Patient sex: M
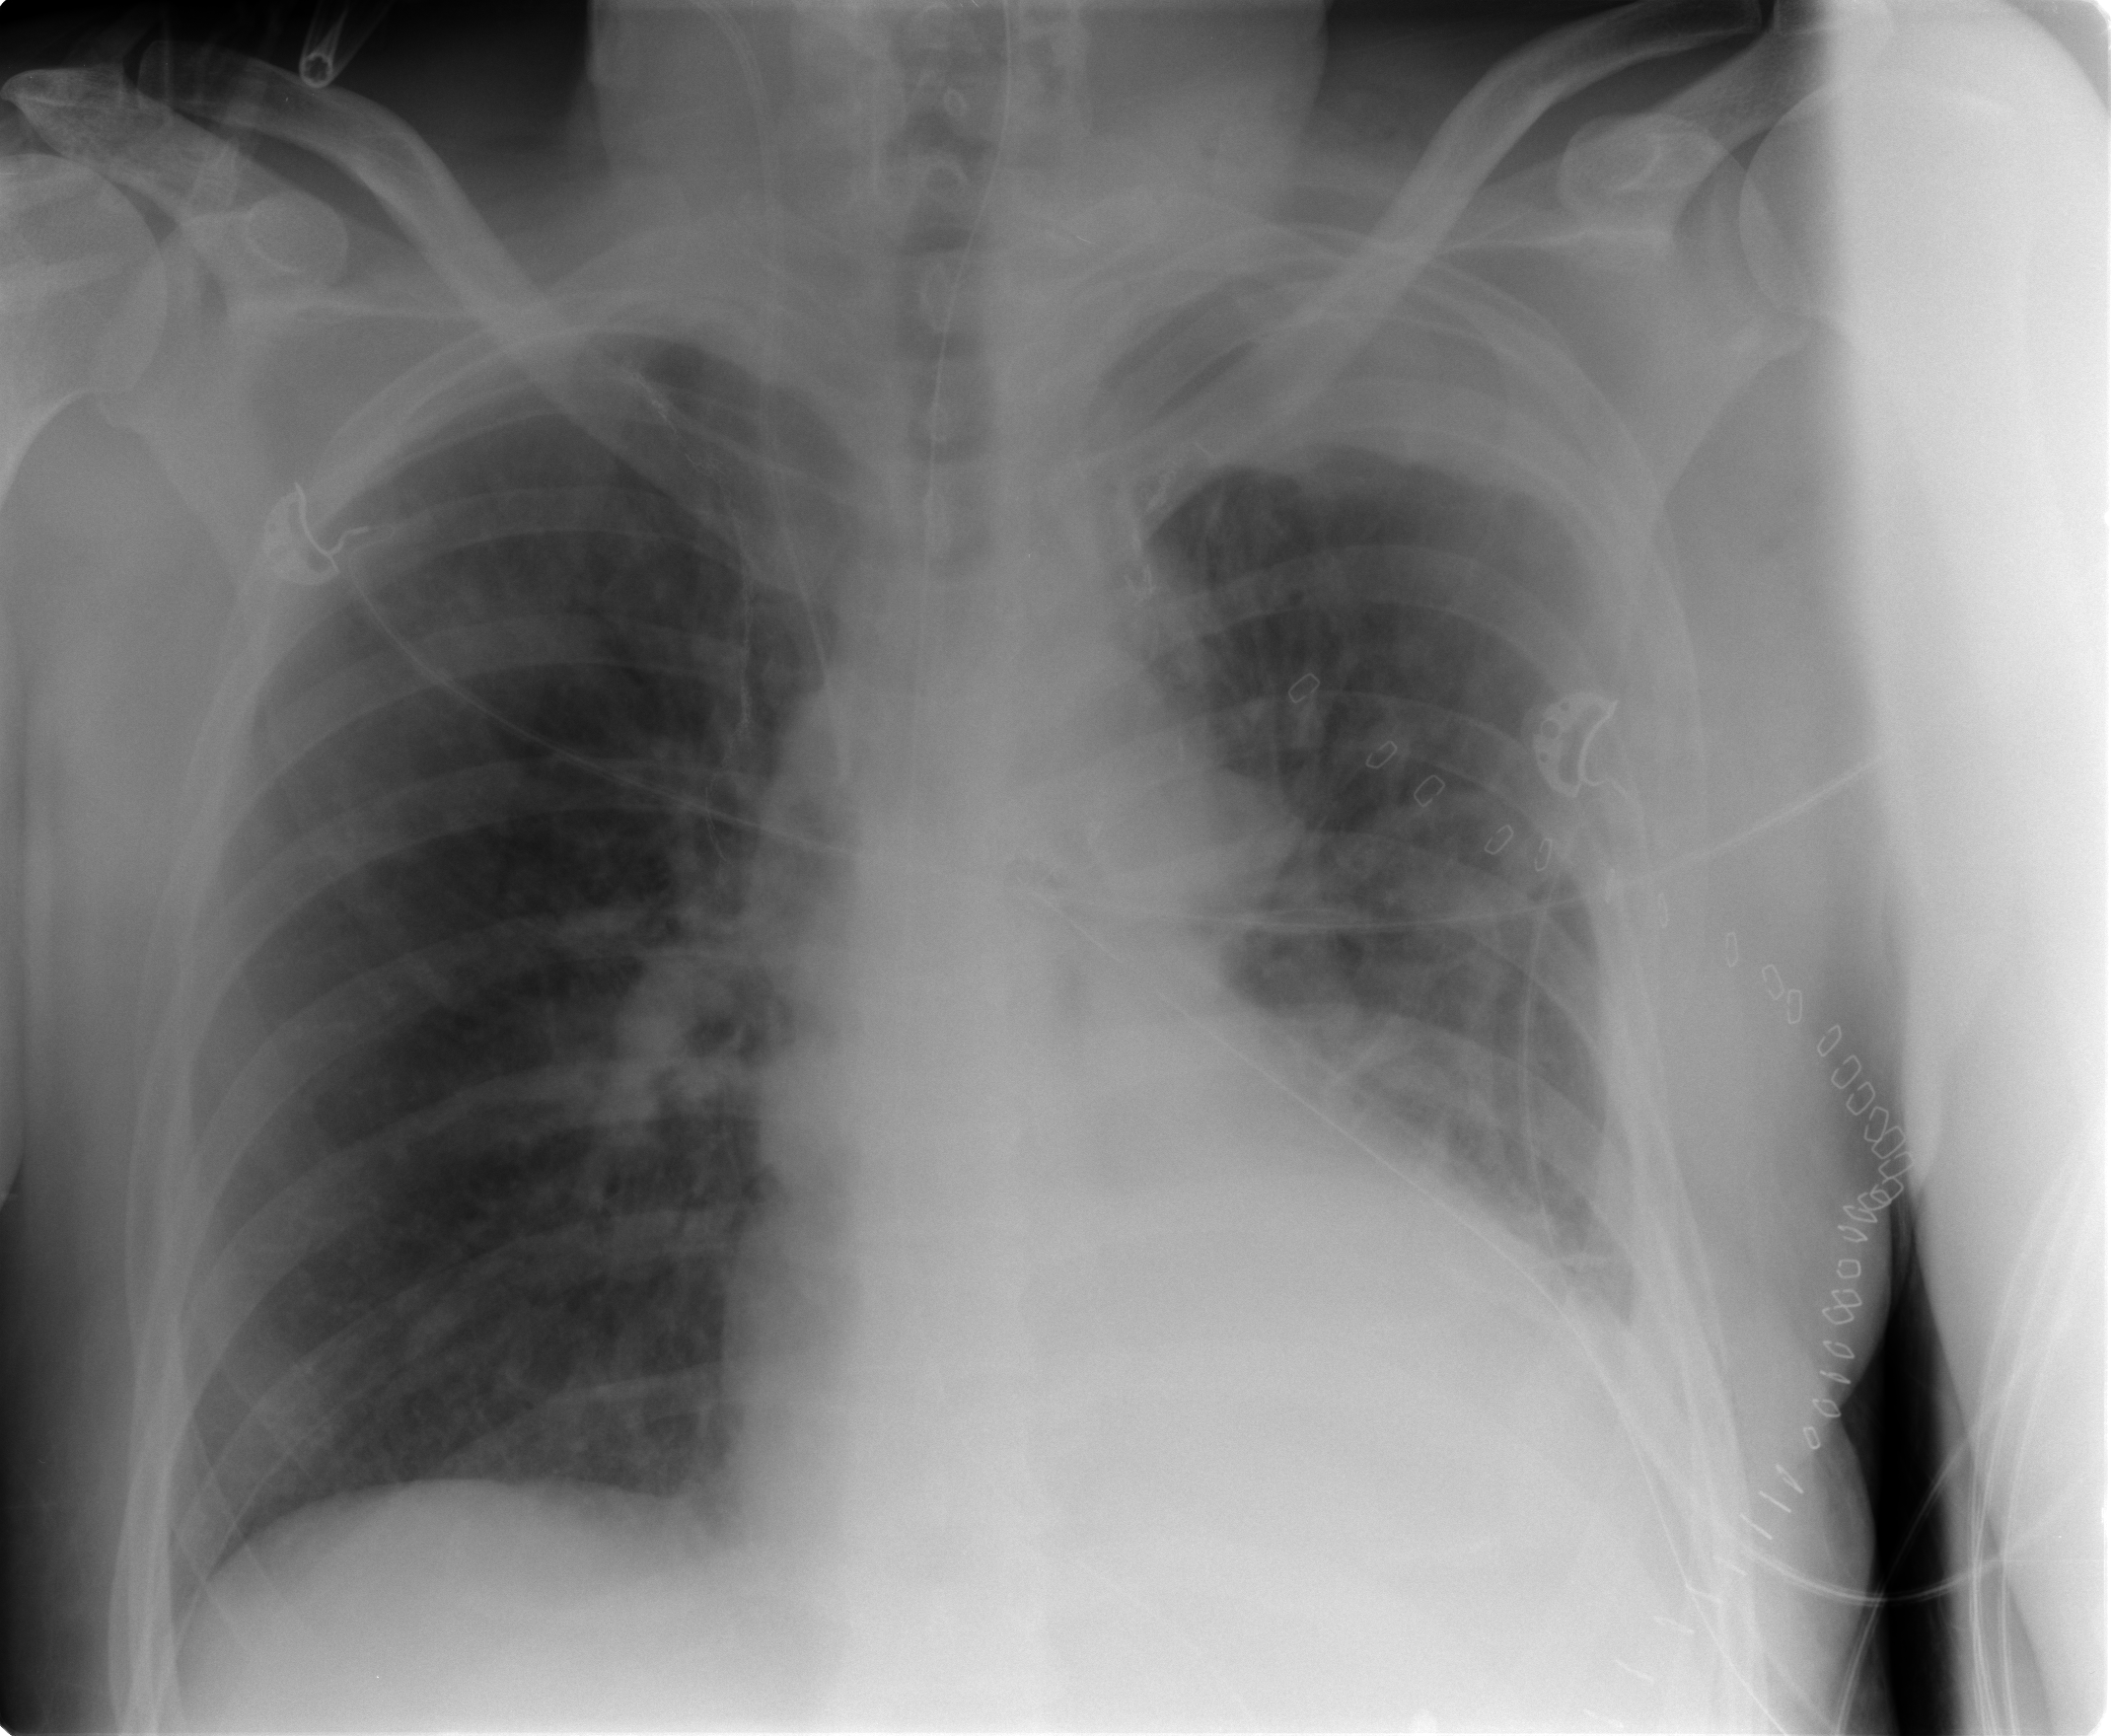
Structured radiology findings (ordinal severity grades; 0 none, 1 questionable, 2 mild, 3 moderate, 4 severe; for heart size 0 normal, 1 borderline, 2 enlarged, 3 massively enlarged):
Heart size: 2
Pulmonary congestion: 2
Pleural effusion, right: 0
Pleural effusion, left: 2
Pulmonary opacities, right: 0
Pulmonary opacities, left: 0
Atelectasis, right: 0
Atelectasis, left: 2